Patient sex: M
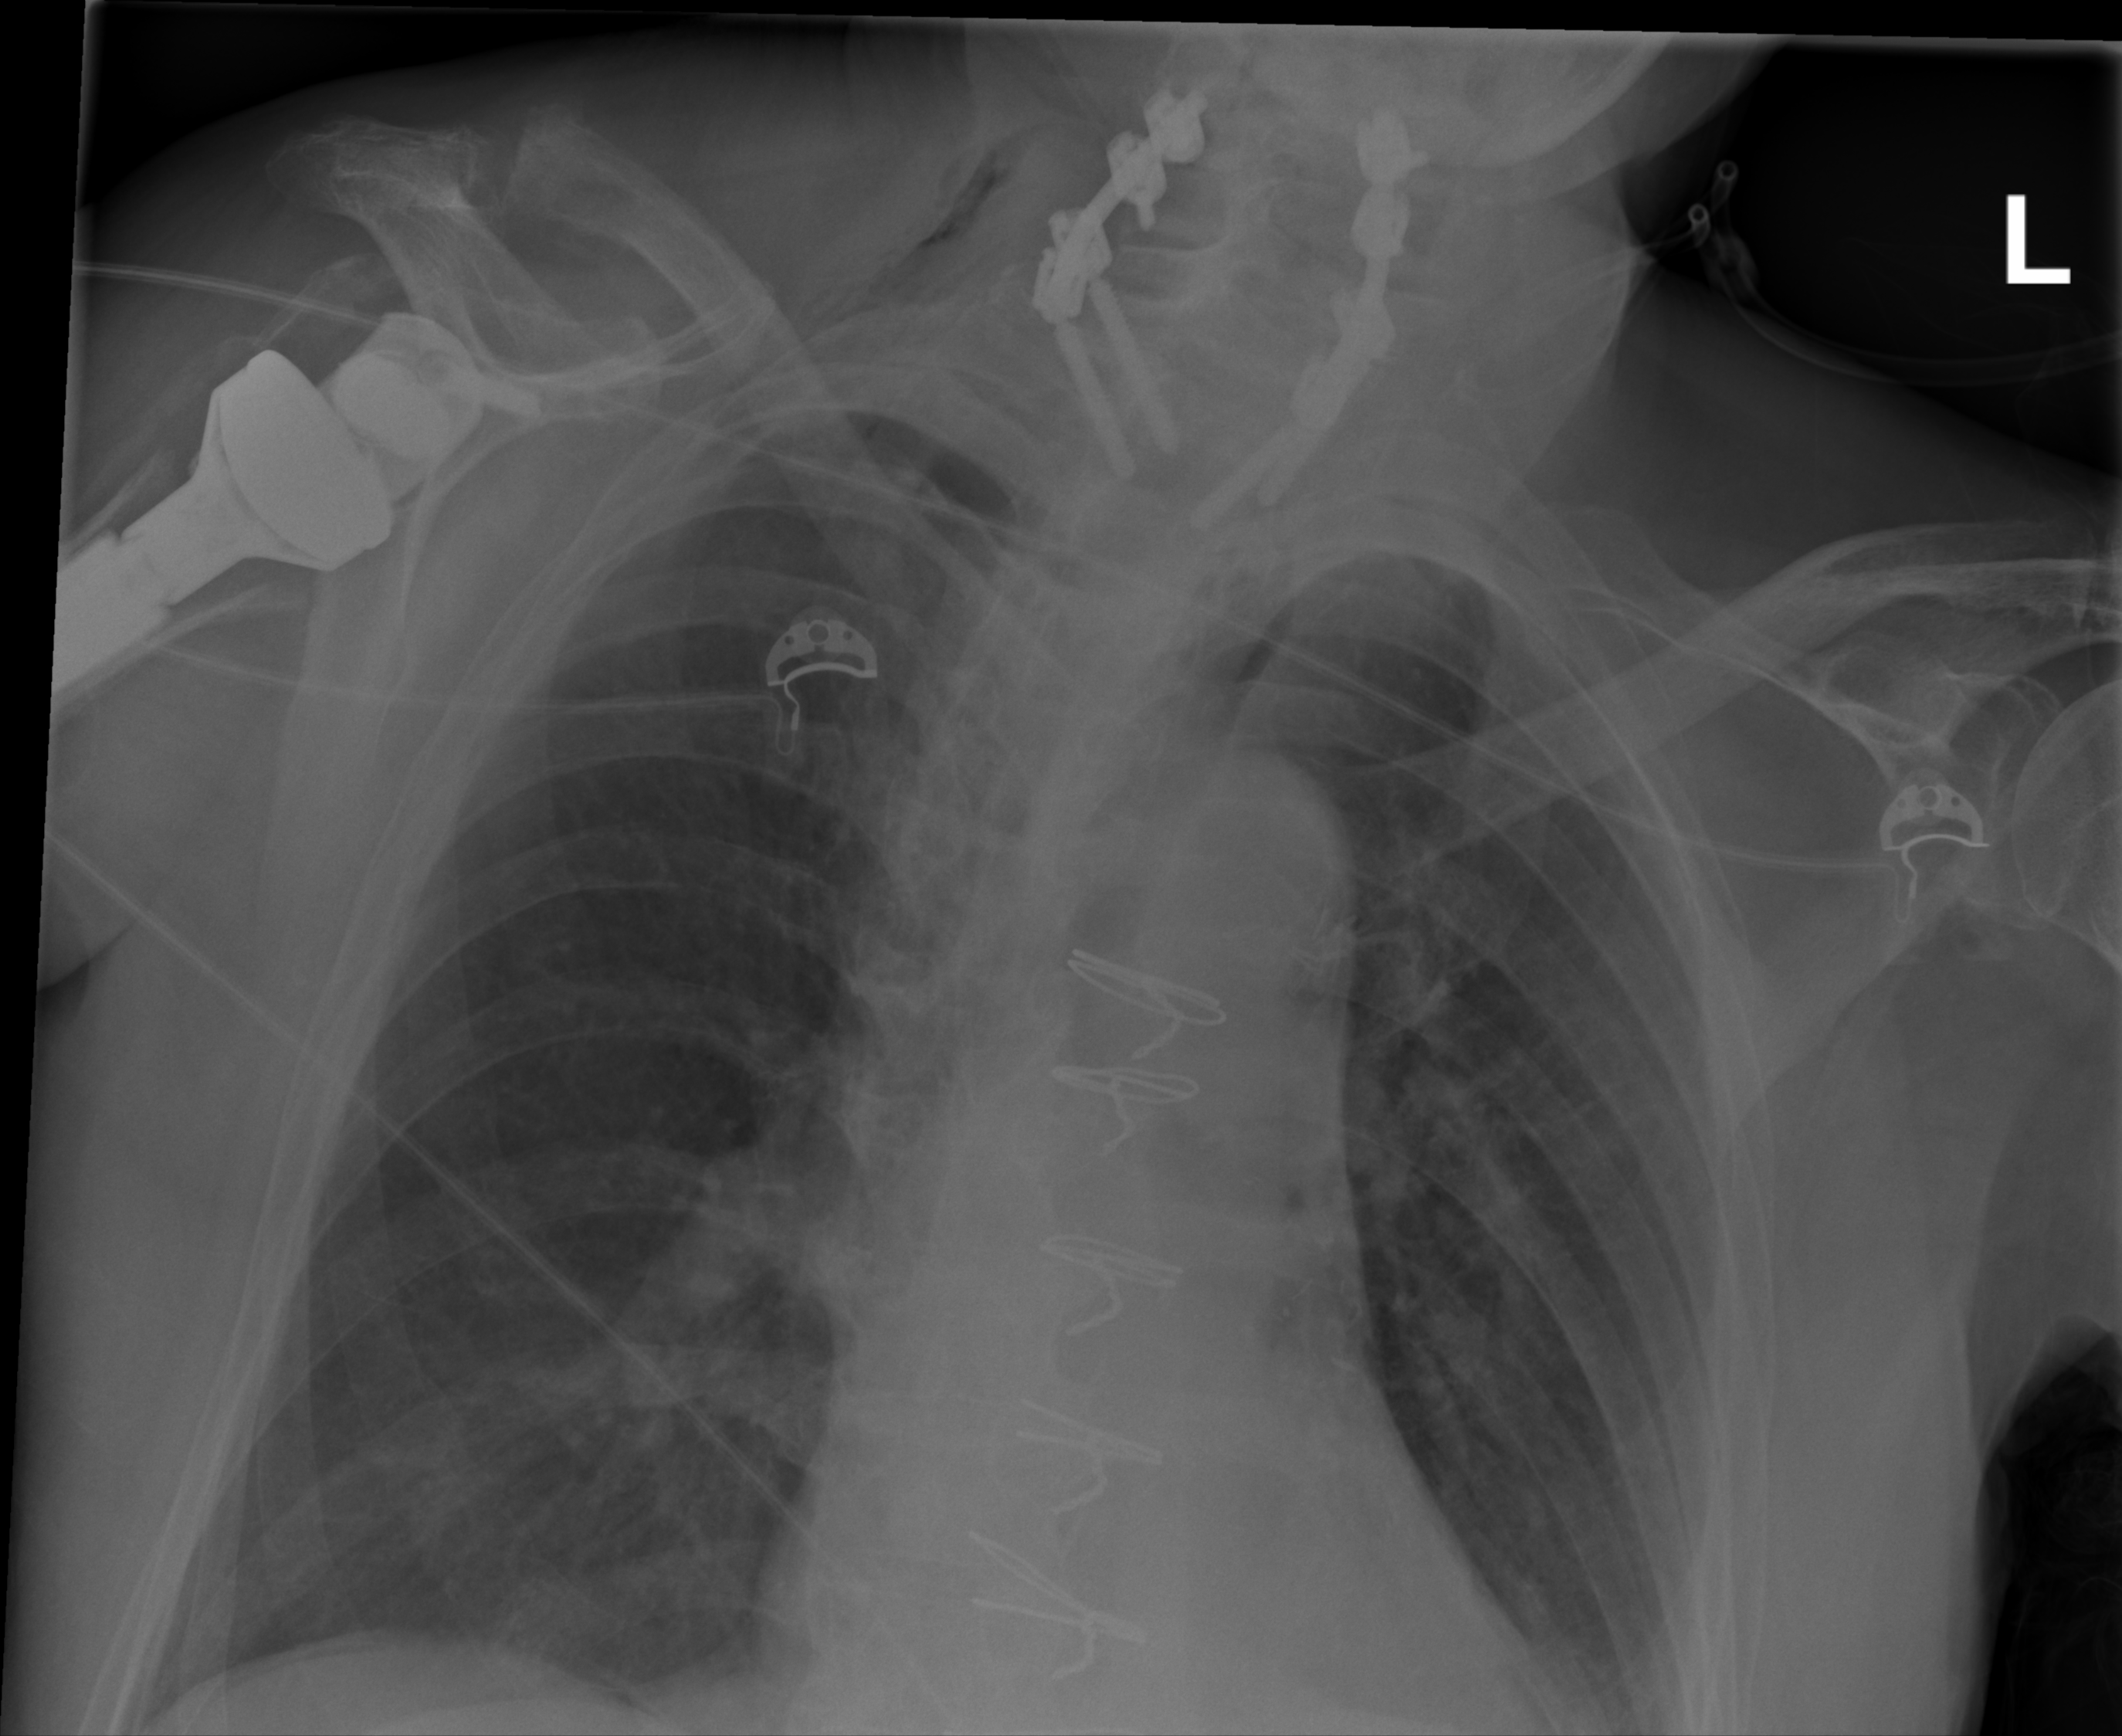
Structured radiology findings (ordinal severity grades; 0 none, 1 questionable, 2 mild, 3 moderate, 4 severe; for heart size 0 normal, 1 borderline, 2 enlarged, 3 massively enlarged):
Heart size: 0
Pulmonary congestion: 0
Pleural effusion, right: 0
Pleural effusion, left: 0
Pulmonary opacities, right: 0
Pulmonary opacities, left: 0
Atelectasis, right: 1
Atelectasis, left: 2